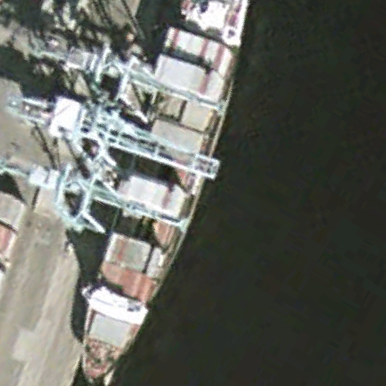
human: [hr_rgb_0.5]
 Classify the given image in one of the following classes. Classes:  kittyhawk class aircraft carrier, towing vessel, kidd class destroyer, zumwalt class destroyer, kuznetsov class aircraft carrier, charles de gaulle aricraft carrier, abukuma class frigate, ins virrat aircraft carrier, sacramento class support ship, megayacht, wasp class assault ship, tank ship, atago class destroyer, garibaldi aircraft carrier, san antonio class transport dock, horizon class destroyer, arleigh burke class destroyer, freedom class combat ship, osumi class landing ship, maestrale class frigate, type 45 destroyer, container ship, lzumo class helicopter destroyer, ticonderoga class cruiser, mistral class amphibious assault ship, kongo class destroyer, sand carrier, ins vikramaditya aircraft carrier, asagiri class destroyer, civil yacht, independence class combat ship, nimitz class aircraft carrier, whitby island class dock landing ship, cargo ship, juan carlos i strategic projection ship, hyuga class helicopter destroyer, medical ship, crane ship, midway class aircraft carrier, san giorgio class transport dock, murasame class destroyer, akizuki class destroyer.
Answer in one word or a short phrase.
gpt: Container ship